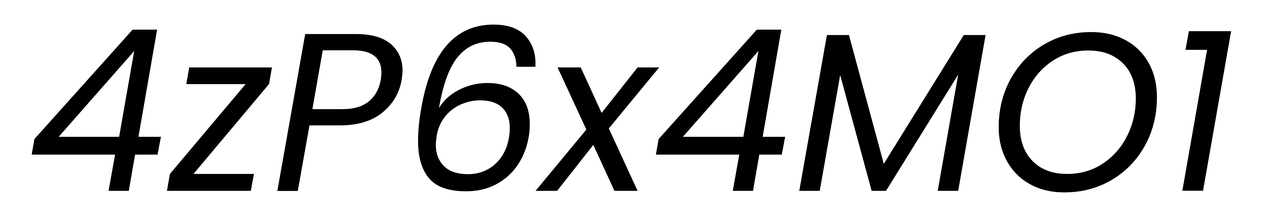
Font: Poppins-Italic